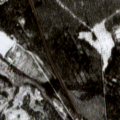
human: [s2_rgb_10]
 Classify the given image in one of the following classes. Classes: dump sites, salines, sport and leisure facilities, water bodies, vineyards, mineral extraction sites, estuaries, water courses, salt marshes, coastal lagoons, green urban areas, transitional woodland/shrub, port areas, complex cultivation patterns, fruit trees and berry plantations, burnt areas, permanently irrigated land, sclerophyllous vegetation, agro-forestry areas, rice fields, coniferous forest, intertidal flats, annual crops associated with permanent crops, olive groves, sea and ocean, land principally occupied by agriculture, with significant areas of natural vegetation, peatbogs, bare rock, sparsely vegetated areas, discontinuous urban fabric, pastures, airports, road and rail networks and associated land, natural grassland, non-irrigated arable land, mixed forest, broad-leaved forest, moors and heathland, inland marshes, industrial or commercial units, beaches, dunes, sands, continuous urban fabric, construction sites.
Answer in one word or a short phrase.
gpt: coniferous forest, mixed forest, transitional woodland/shrub, peatbogs